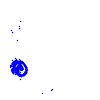
Particle: electron